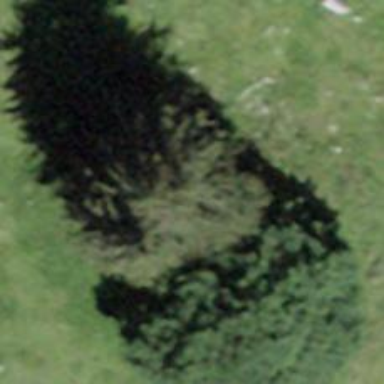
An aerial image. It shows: Needle-leaved tree in nature.